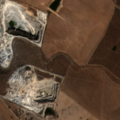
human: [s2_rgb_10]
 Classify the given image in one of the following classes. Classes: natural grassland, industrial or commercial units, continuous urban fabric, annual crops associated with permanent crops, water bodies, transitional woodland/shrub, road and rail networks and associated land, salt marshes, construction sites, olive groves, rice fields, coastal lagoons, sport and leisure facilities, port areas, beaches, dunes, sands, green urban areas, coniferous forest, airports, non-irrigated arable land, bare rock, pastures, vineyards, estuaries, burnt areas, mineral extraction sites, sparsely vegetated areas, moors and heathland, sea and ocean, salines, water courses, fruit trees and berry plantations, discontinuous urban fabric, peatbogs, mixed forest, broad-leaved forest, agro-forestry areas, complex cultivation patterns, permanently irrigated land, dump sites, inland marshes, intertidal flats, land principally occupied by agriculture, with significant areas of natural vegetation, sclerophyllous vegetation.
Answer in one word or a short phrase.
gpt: mineral extraction sites, non-irrigated arable land, agro-forestry areas, transitional woodland/shrub